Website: apple
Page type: address-validator
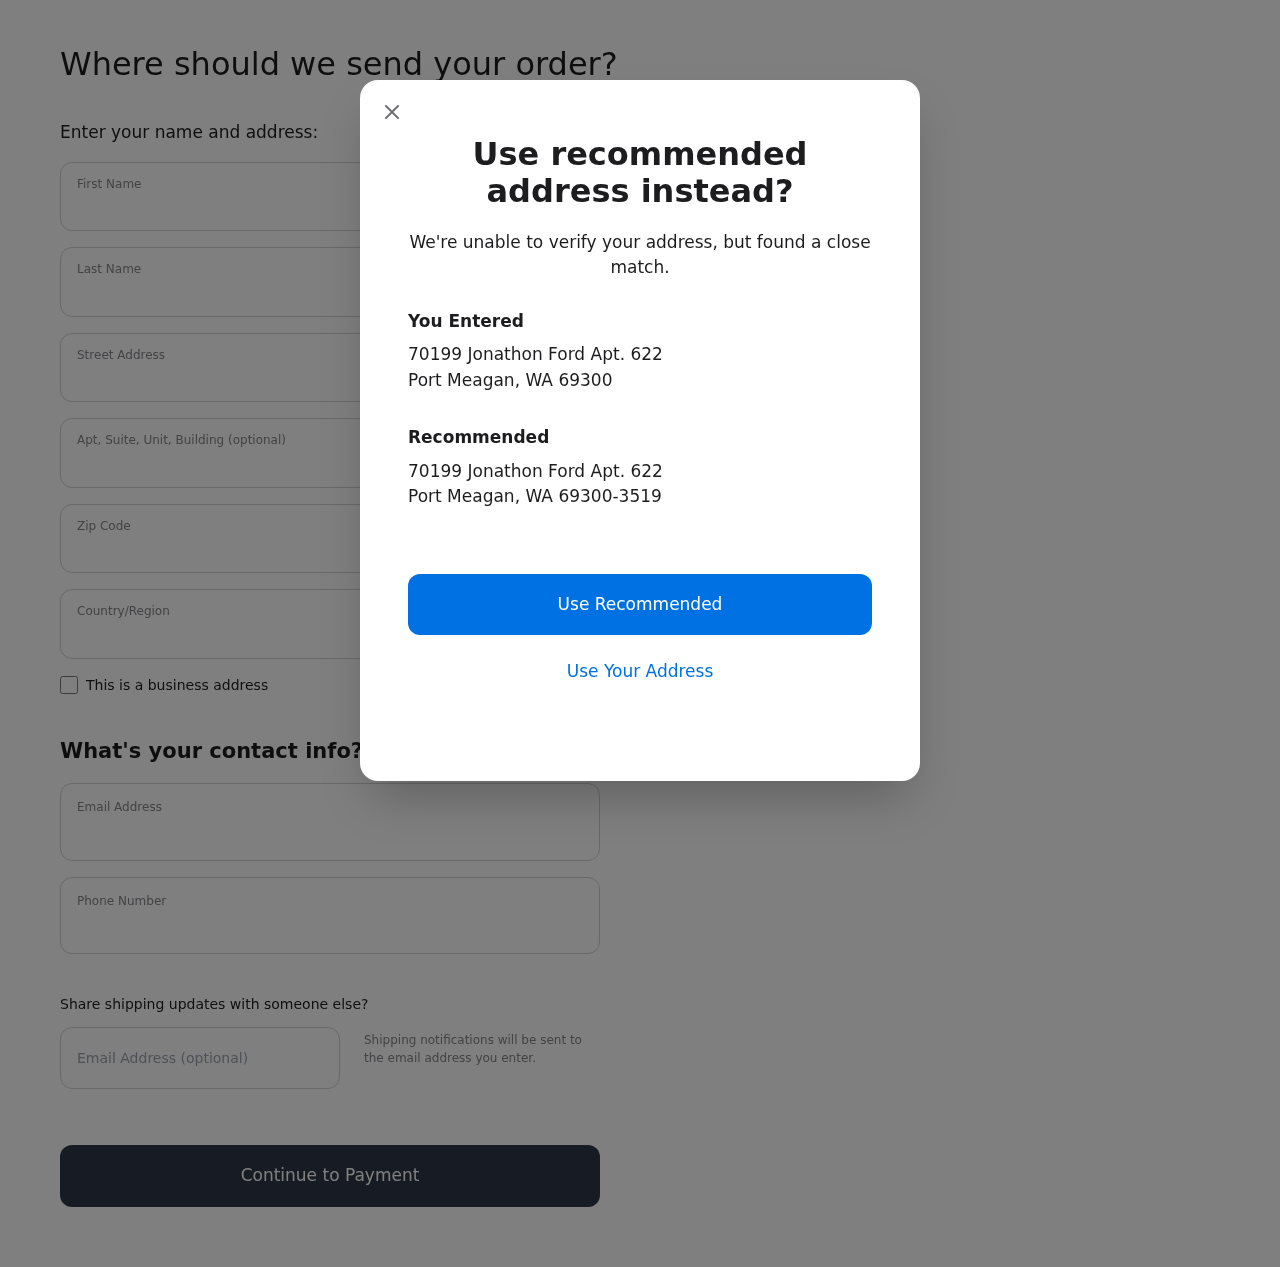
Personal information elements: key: PII_CITY
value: Port Meagan
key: PII_COUNTRY
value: United States
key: PII_EMAIL
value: pmartinez@yahoo.com
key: PII_FIRSTNAME
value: Paul
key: PII_GIFT_EMAIL
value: robert.velazquez@hotmail.com
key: PII_LASTNAME
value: Martinez
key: PII_PHONE
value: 2356279789
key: PII_POSTCODE
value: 69300
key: PII_POSTCODE_FULL
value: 69300-3519
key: PII_STATE_ABBR
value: WA
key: PII_STREET
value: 70199 Jonathon Ford Apt. 622
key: PII_CITY2
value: Port Meagan
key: PII_STATE_ABBR2
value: WA